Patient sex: M
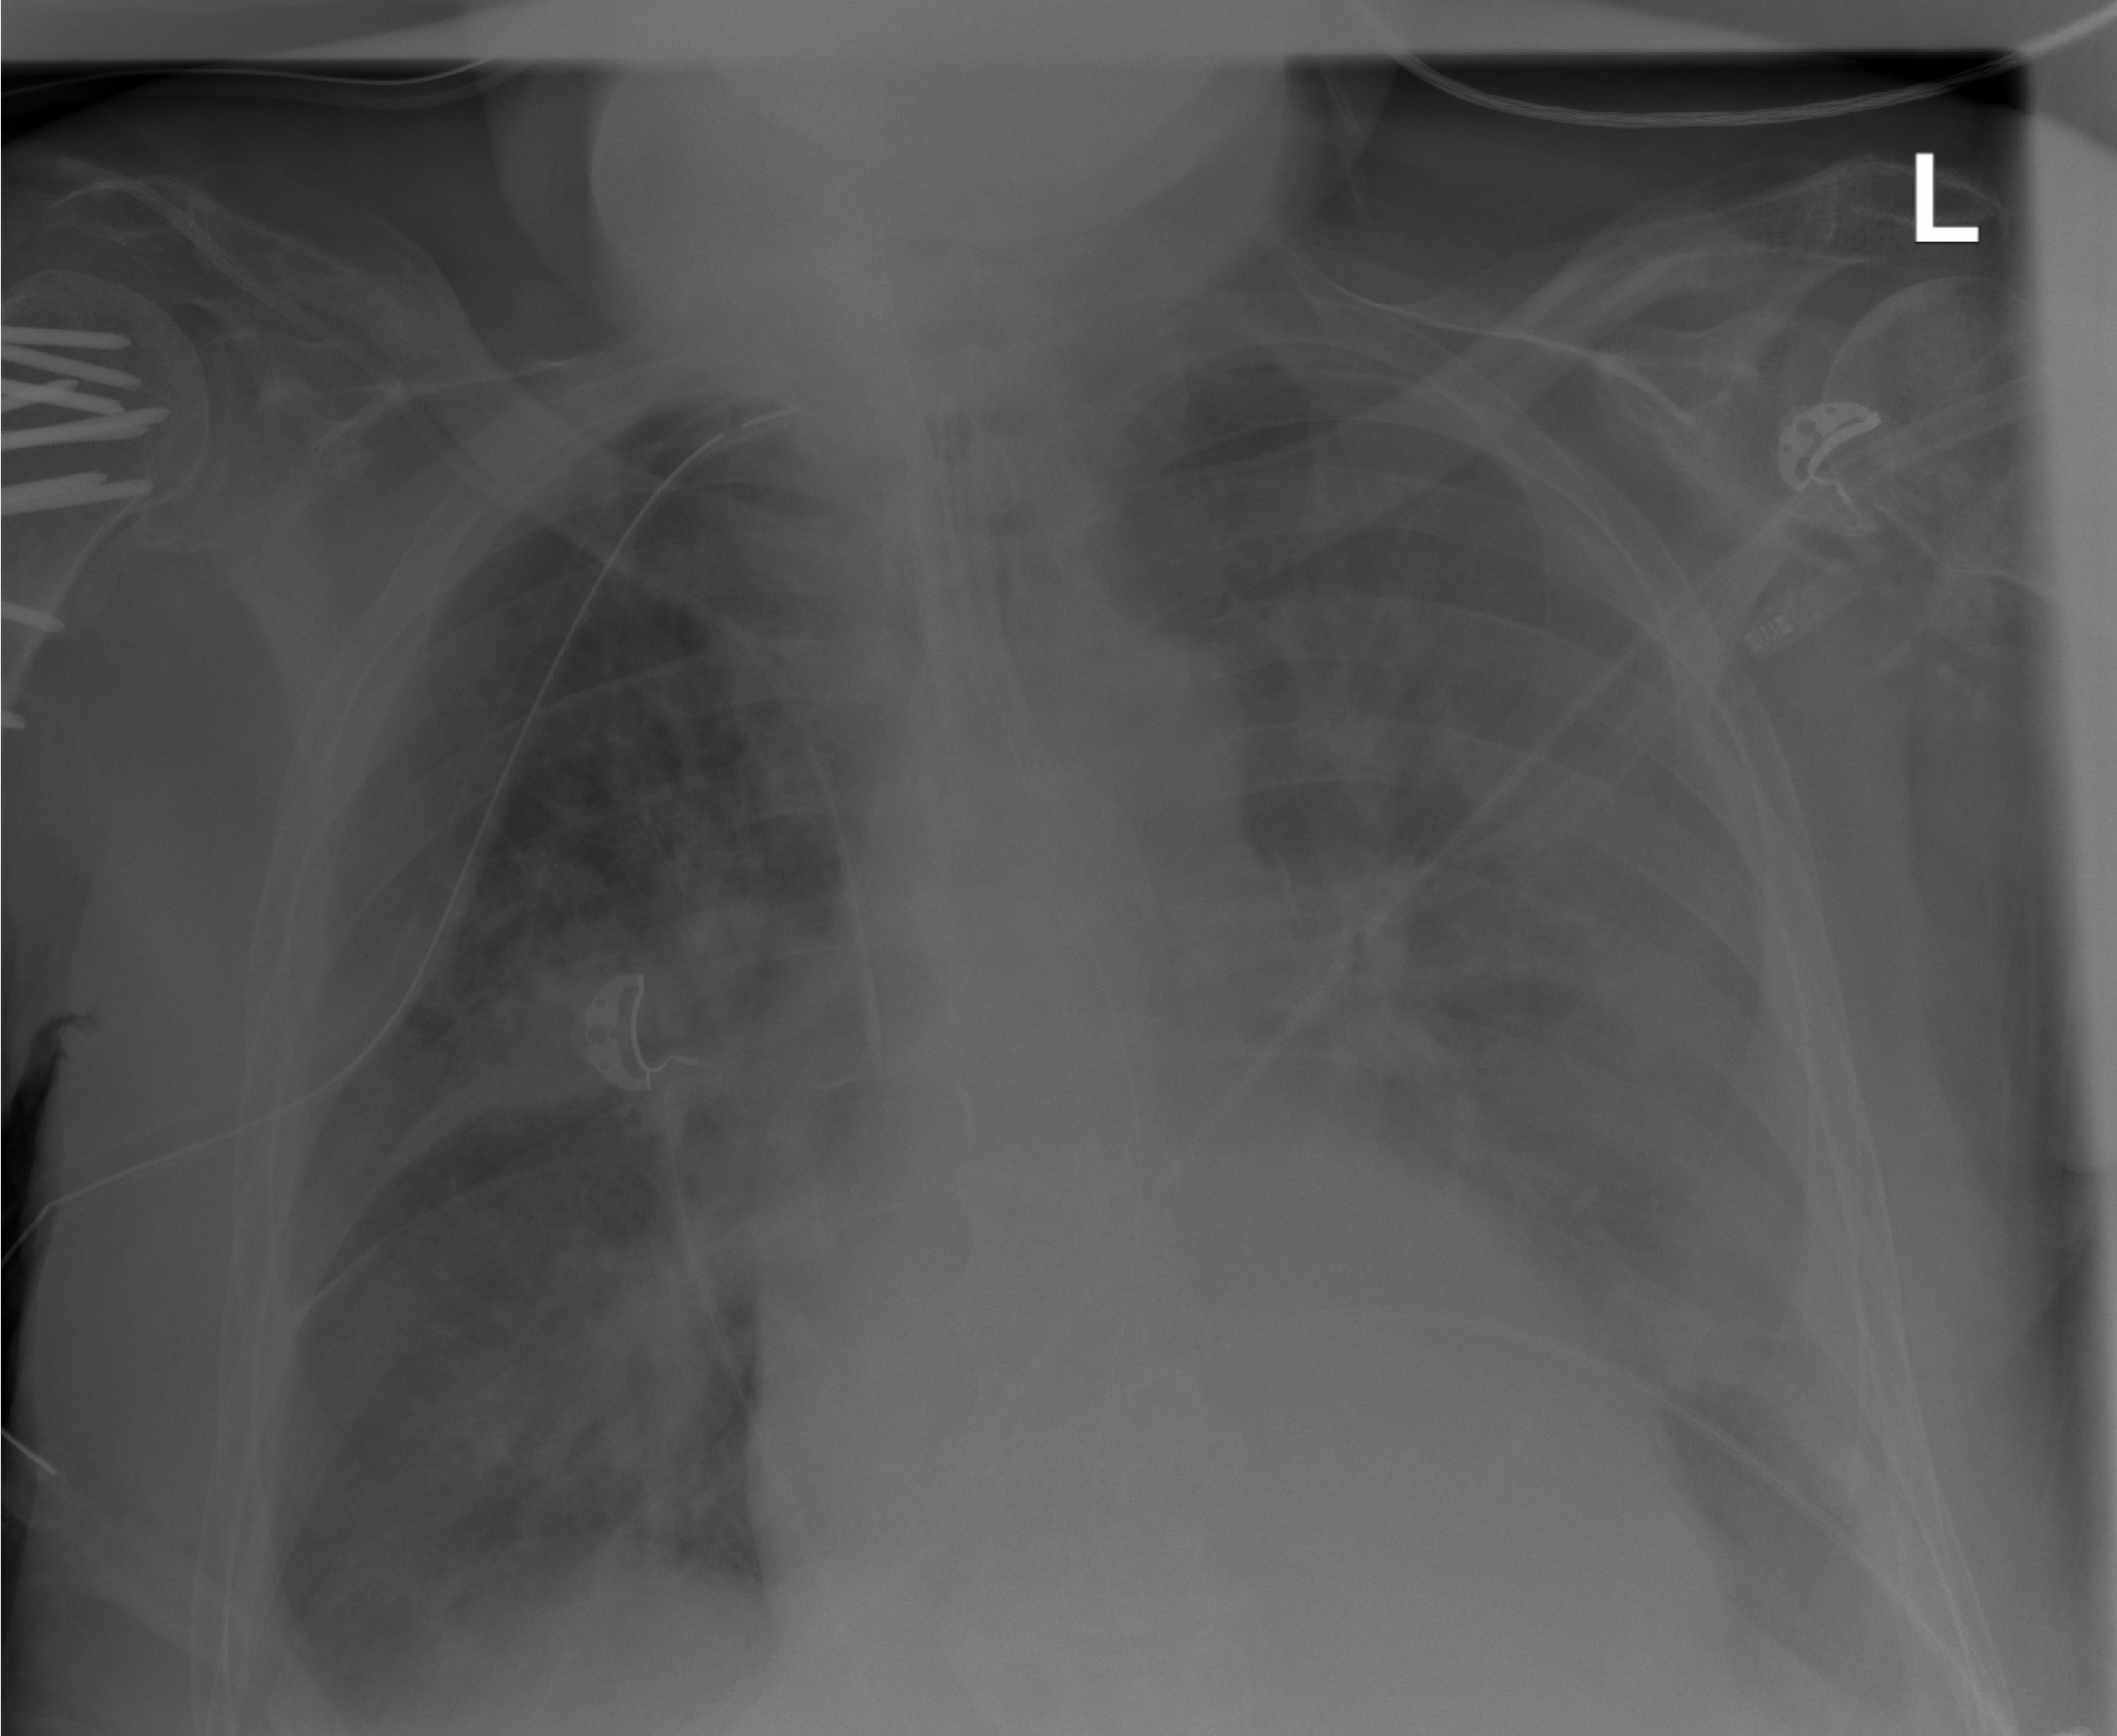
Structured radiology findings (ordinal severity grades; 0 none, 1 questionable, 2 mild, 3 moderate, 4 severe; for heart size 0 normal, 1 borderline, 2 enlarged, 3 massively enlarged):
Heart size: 2
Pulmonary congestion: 2
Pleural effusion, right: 2
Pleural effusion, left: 2
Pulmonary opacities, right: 3
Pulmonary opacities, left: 0
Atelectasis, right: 3
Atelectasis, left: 3